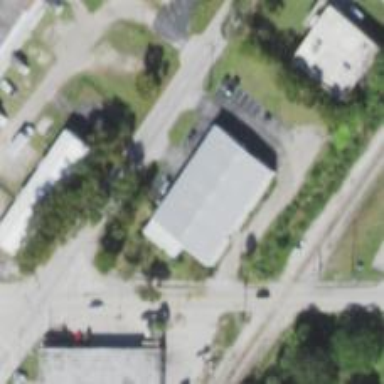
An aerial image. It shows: Warehouse.